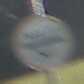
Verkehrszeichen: MautflichtigeStrecke
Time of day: MorningAfternoon
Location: Outdoor (Nature)
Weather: PartlyCloudy
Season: NotSpecified
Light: Natural